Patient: sex M, age 81
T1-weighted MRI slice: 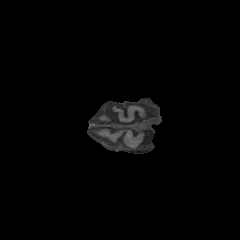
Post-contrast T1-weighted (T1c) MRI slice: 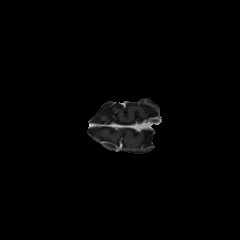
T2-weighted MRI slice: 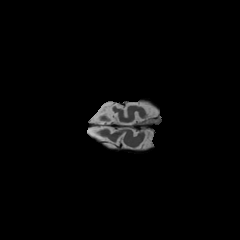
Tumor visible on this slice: no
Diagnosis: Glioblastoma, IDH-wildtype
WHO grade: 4